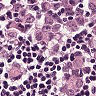
Metastatic tissue present: yes